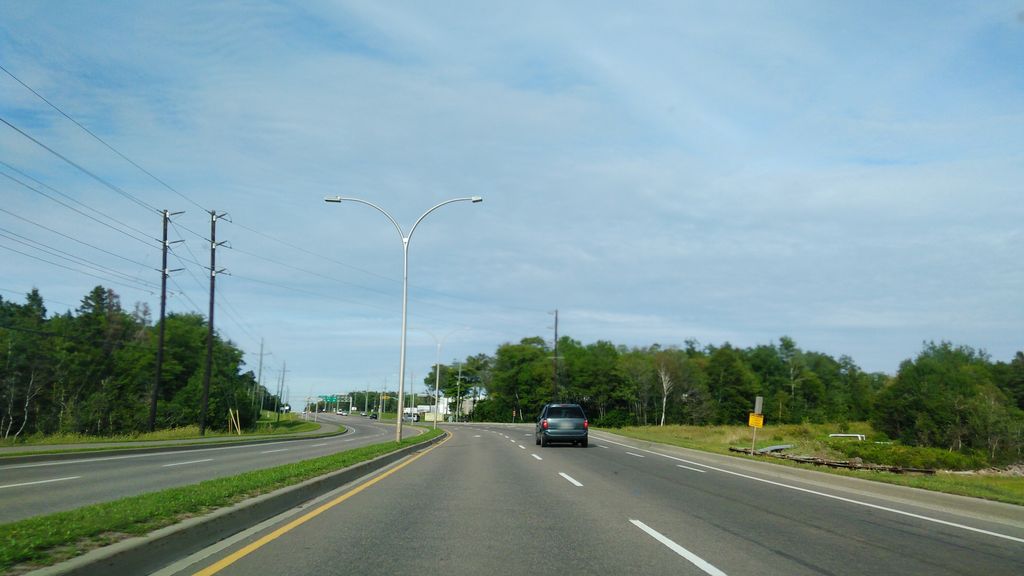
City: charlottetown